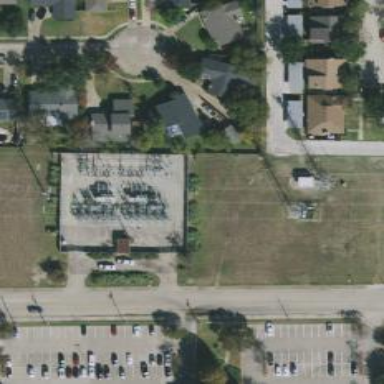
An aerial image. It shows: Outdoor distribution substation.